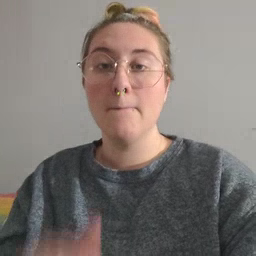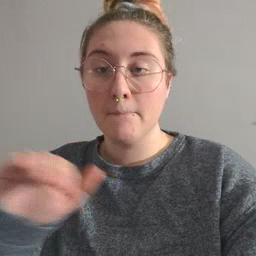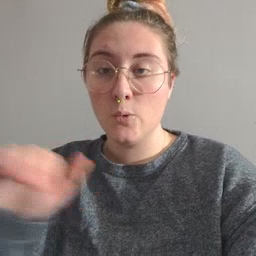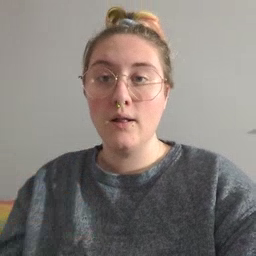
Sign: pool